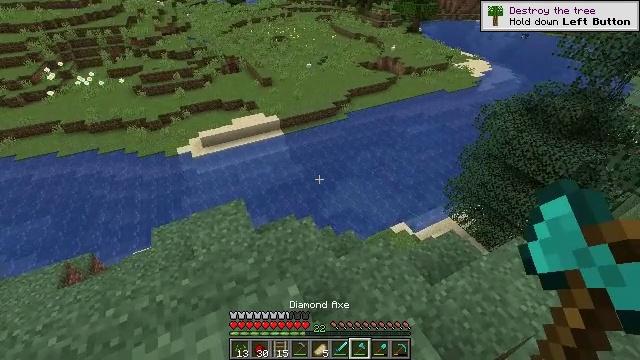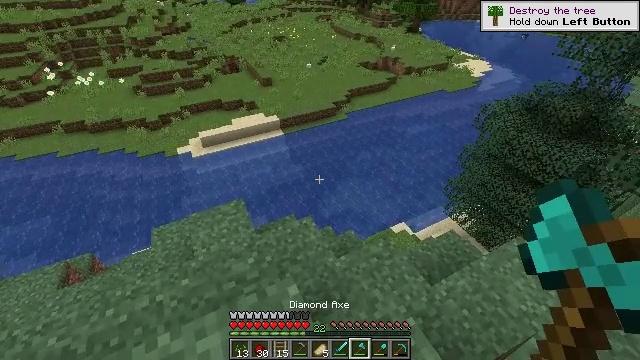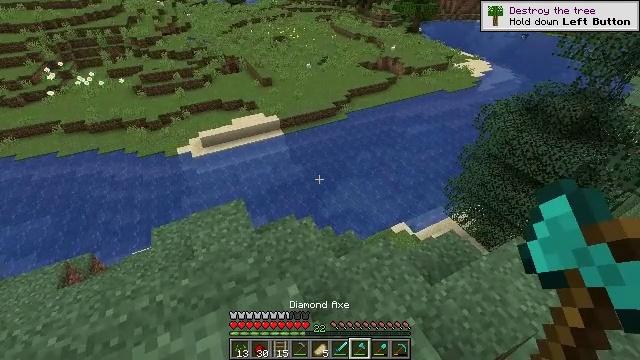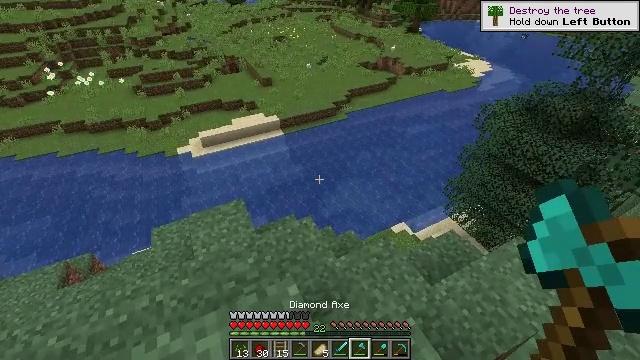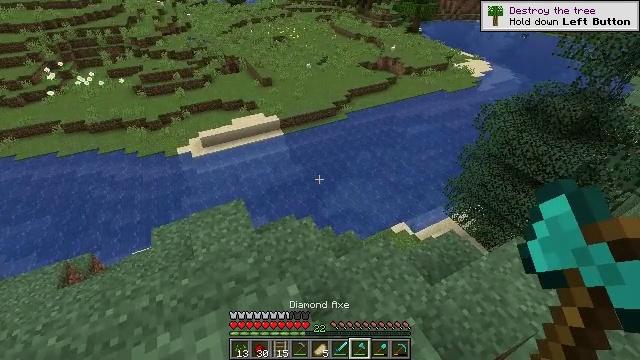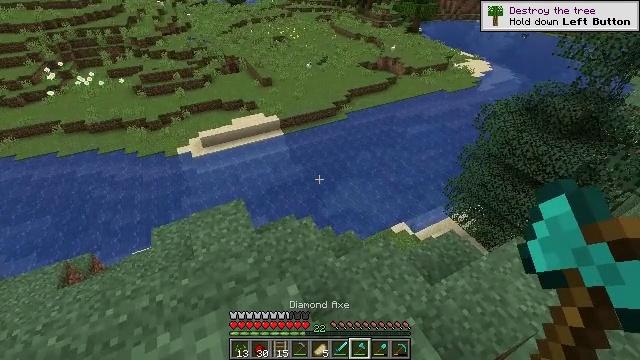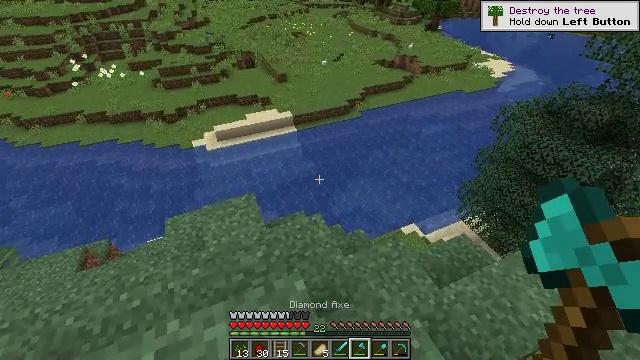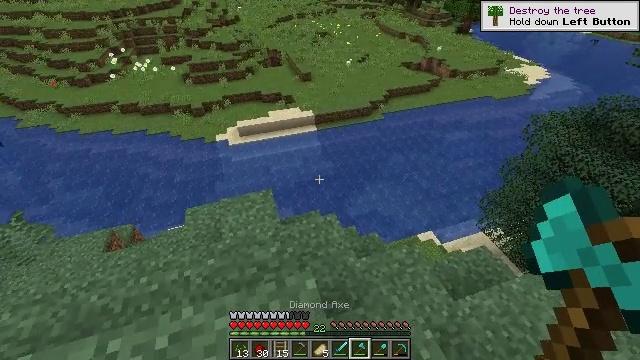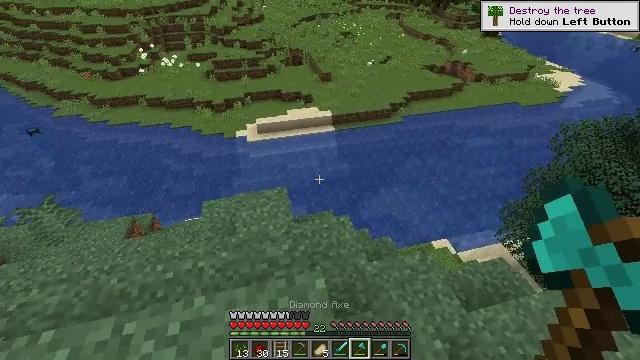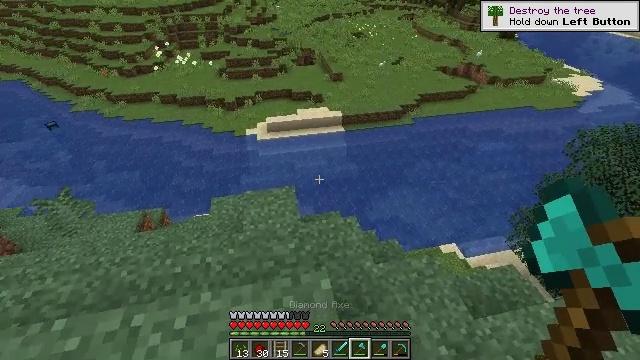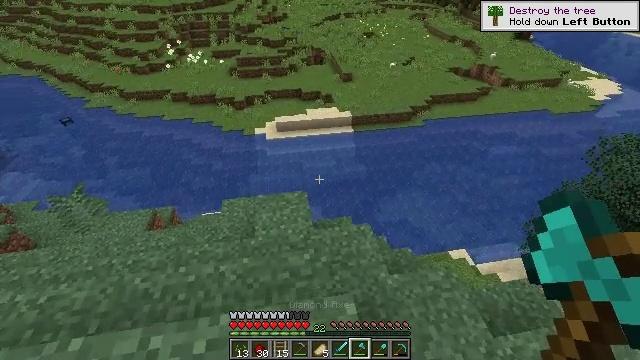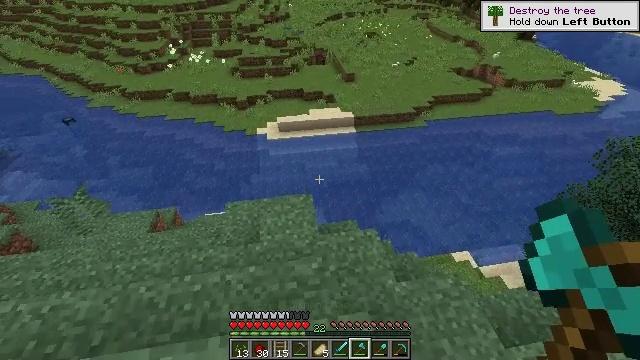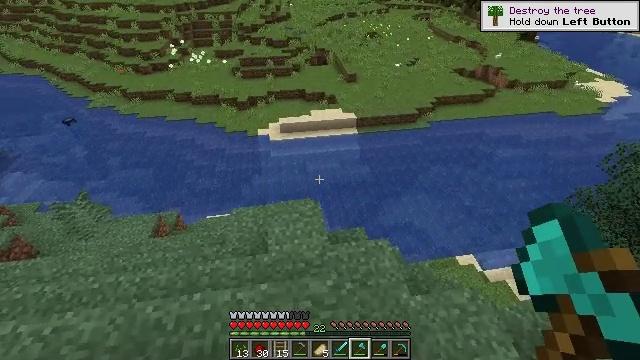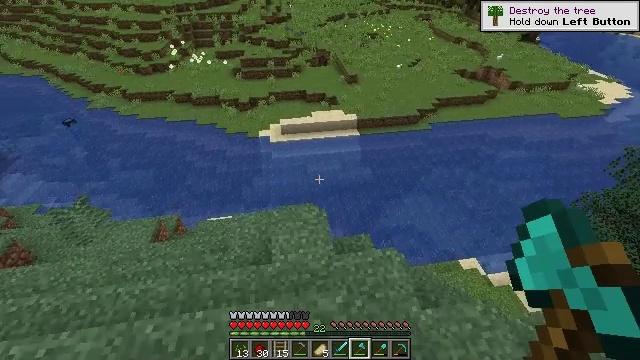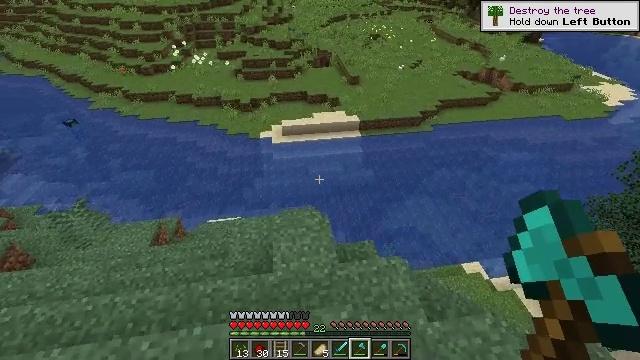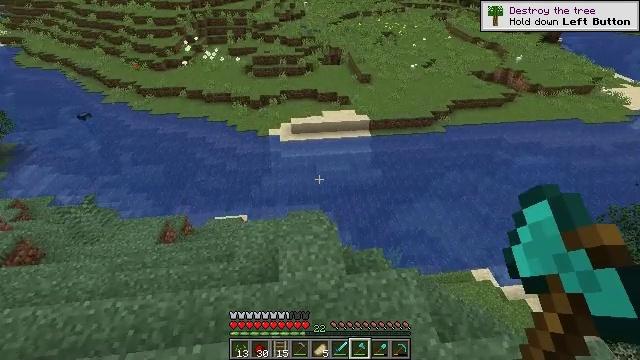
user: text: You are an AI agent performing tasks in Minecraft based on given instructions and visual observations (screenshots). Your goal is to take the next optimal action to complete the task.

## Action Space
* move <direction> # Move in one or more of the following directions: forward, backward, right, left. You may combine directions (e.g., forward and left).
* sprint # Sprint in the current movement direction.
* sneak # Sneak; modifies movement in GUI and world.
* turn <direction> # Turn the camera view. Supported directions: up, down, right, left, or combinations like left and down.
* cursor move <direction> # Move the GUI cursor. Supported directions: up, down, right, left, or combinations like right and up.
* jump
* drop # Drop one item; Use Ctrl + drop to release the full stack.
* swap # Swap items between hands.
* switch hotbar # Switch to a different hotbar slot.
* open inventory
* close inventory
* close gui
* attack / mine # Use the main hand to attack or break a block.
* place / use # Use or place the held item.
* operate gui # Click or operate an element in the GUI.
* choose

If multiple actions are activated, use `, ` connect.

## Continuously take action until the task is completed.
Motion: motion action
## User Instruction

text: Combat the chicken.
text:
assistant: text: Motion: no_op
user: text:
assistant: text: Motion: no_op
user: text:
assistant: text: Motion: no_op
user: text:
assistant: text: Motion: no_op
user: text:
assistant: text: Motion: no_op
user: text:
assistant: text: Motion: turn left
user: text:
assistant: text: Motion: turn left
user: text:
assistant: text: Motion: turn left
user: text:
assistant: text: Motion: move forward and move left, turn left
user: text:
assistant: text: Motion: move forward and move left, turn left
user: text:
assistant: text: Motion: move forward and move left
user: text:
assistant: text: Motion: move forward and move left
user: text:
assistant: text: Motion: move forward
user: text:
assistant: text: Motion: move forward
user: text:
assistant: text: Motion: move forward, turn left
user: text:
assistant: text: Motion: move forward, turn left
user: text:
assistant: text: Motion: move forward, turn left
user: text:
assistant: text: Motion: no_op
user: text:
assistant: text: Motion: no_op
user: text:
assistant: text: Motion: no_op
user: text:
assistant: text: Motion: no_op
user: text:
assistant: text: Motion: move forward
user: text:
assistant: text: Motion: move forward, turn left
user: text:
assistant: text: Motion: move forward, turn left
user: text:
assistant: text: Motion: move forward
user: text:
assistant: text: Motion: move forward
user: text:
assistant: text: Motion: move forward
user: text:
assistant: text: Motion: no_op
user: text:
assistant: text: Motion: no_op
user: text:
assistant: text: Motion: no_op